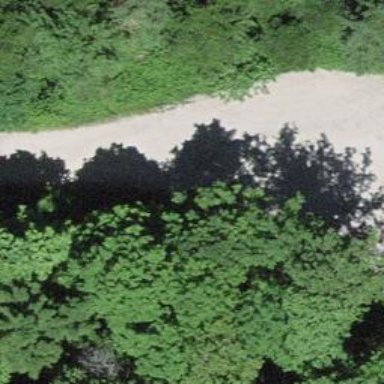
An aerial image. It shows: Track road with grade3 tracktype.